Field crop: maize
Growth stage: 1
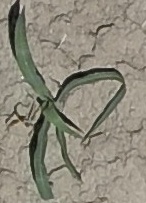
Species: sorghum